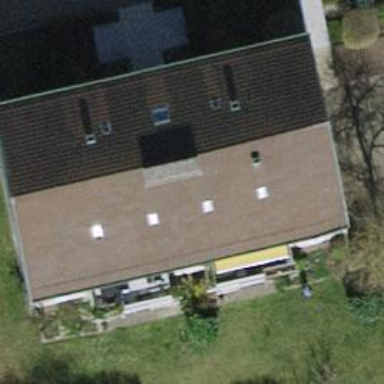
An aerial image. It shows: Apartments building with tiled roof.